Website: bh-photo
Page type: customer-info-address
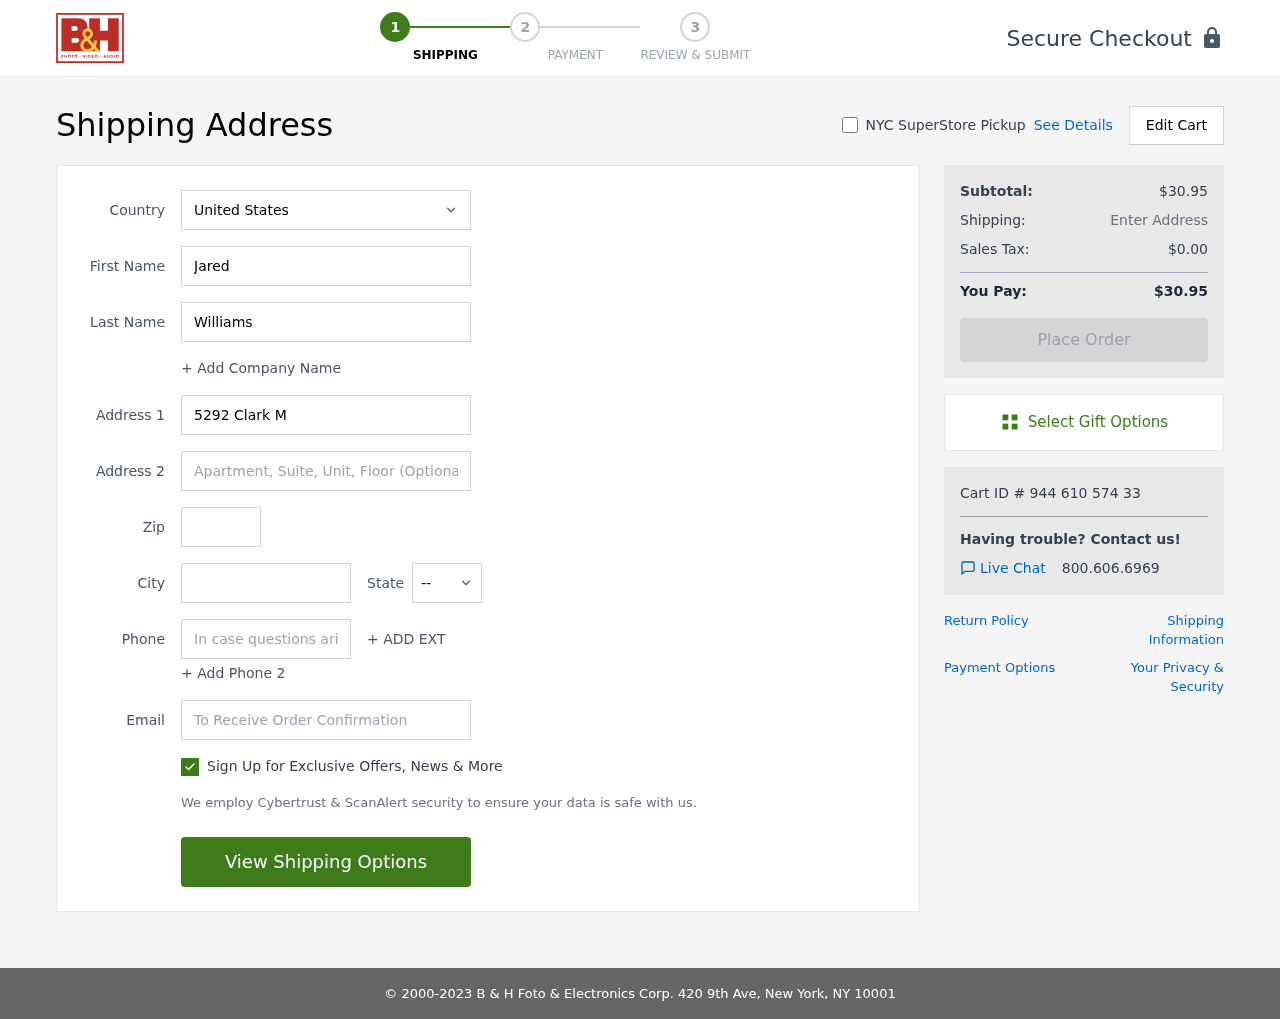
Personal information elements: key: PII_CITY
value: North Nicoleshire
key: PII_COUNTRY
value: United States
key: PII_EMAIL
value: jared_williams@hotmail.com
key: PII_FIRSTNAME
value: Jared
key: PII_LASTNAME
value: Williams
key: PII_PHONE
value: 5046555150
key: PII_POSTCODE
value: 61743
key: PII_STATE_ABBR
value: OR
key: PII_STREET
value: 5292 Clark Mission
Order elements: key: ORDER_SUBTOTAL
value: $30.95
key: ORDER_TAX
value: $0.00
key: ORDER_TOTAL
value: $30.95
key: ORDER_ID
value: Cart ID # 944 610 574 33